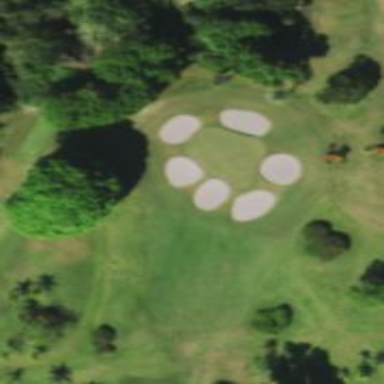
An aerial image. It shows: Golf hole.